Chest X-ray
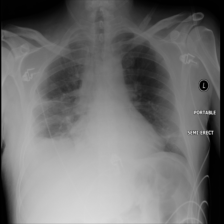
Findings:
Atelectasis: positive
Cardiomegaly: negative
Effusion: negative
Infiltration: negative
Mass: negative
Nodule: negative
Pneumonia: negative
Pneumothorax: negative
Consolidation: negative
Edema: negative
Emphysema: negative
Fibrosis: negative
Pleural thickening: negative
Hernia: negative